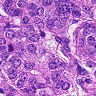
Metastatic tissue present: yes